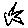
Label: star